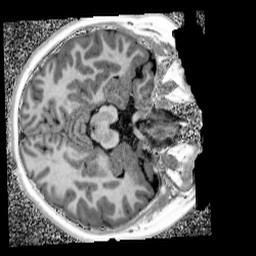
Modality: UNIT1_denoised
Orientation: axial
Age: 11
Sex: male
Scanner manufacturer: siemens
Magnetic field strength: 3 T
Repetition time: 4 s
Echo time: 0.00299 s